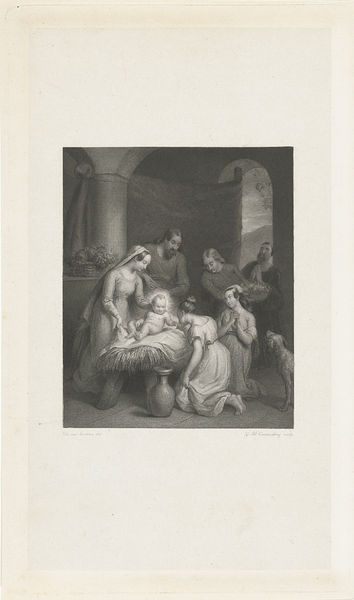
Titel: Aanbidding van het Kind door twee herdersmeisjes
Künstler: Henricus Wilhelmus Couwenberg
Standort: Amsterdam
Institution: Rijksmuseum
Schlagwörter: berg, himmel, schatten, weiß, frauen, landschaft, menschen, frau, grau, männer, schwarz, stroh, säule, zeichnung, hund, obst, schleier, tuch, bart, kirche, kind, mutter, vater, kinder, frucht, krug, vase, bogen, grafik, graphik, klein, baby, arch, church, column, curtain, women, woman, kopftuch, bett, korb, tor, eingang, druck, druckgraphik, schwarz-weiß, druckgrafik, knien, beten, nimbus, christus, jesus, fruit, stall, child, tempel, anbeten, heilig, maria, kupferstich, anbetung, hirten, mother, dog, saint, obstkorb, josef, joseph, virgin, drape, geburt, krippe, weihnachten, basket, jesuskind, medieval, god, christ, windel, lamb, bodenvase, mary, christianity, bible, father, kneeling, chirstus, hay, straw, halo, infant, birth, manger, nativity, prophets, chirsti, crib, josefkrippe